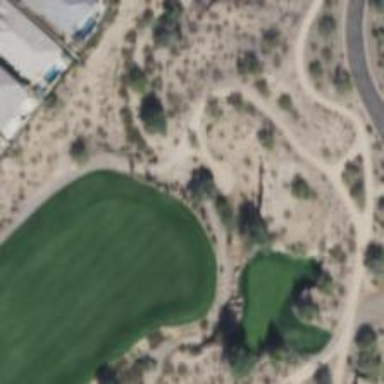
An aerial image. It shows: Pathway for golfing.